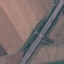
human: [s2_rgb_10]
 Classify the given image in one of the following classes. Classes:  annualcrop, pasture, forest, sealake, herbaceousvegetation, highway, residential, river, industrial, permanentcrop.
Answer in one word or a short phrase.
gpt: Highway